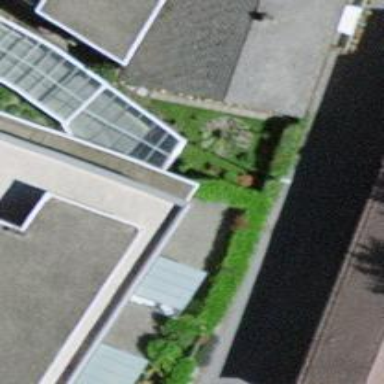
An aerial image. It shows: Retaining wall.